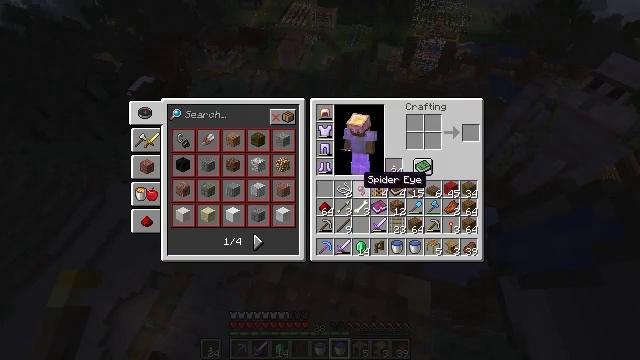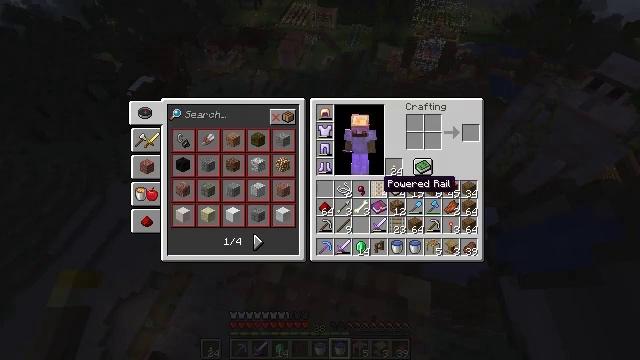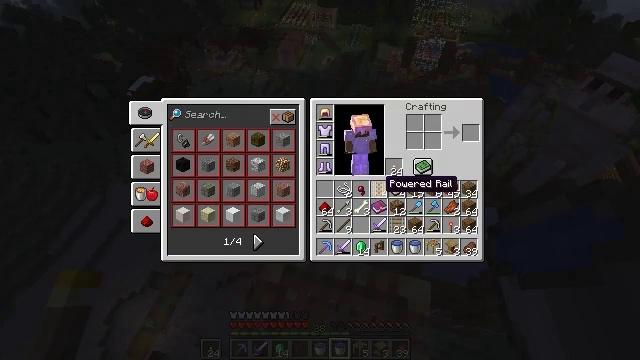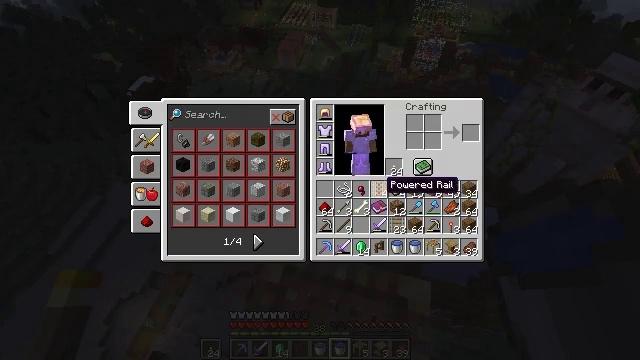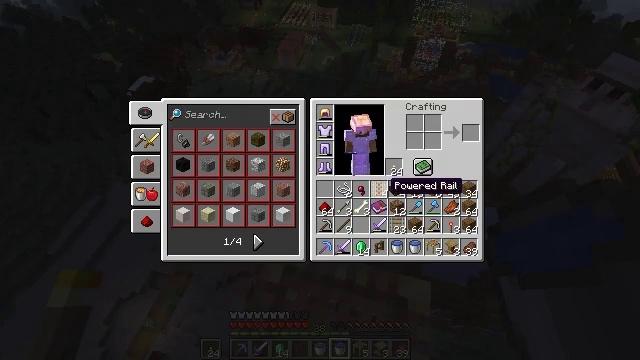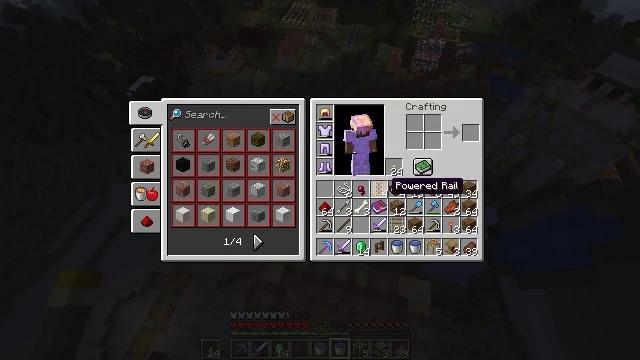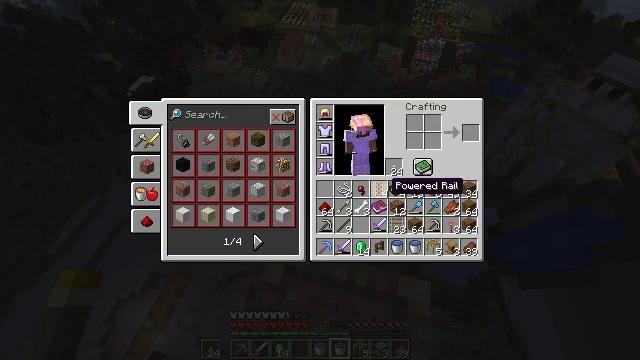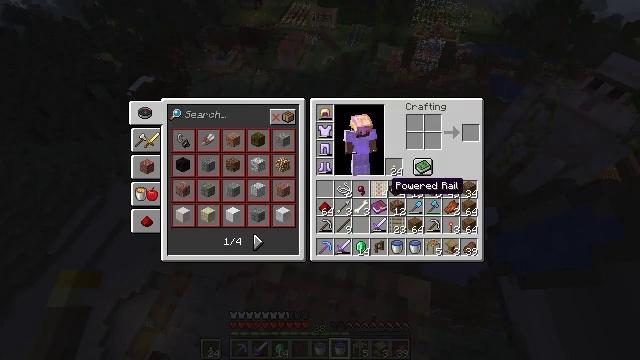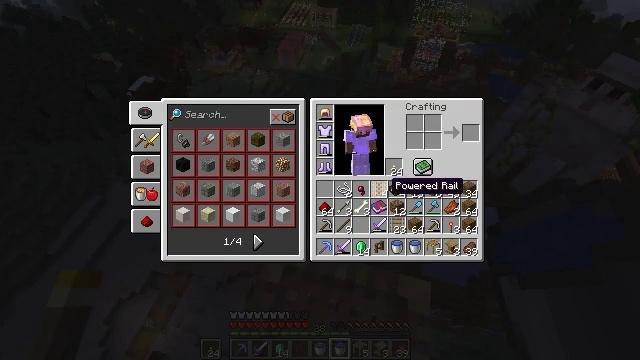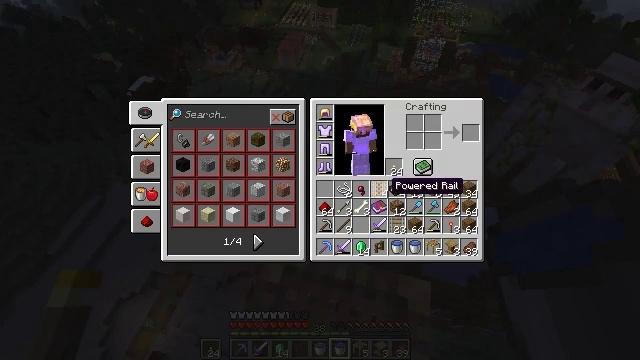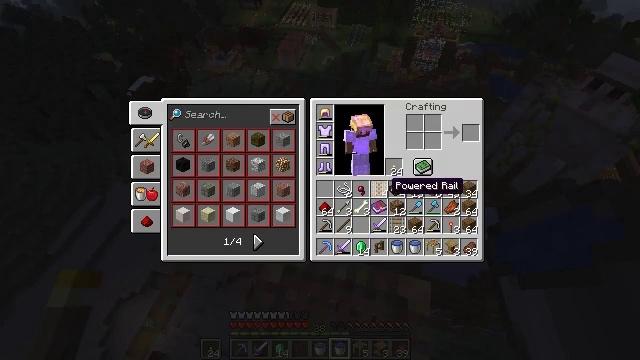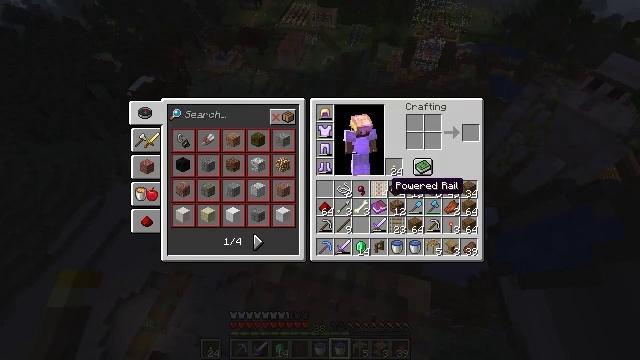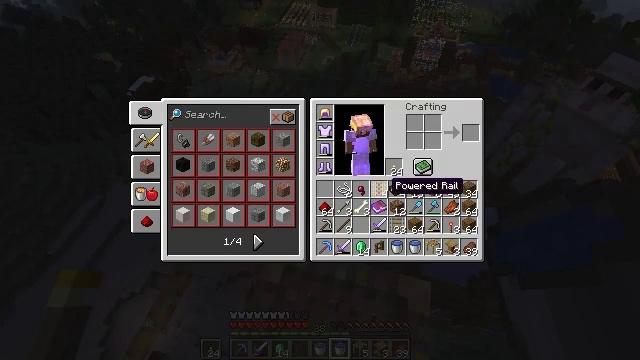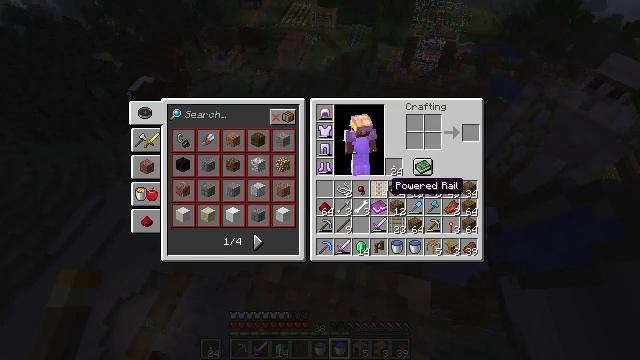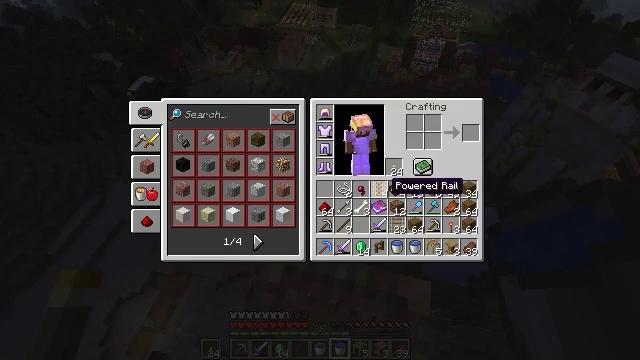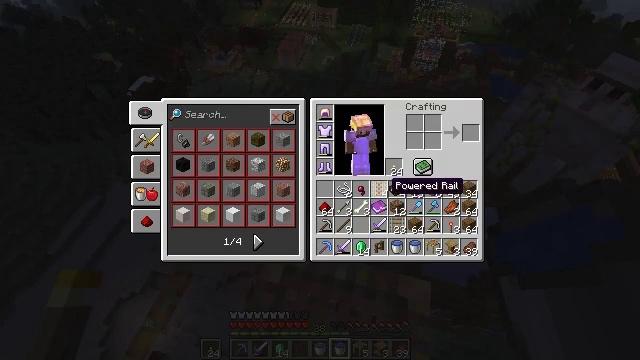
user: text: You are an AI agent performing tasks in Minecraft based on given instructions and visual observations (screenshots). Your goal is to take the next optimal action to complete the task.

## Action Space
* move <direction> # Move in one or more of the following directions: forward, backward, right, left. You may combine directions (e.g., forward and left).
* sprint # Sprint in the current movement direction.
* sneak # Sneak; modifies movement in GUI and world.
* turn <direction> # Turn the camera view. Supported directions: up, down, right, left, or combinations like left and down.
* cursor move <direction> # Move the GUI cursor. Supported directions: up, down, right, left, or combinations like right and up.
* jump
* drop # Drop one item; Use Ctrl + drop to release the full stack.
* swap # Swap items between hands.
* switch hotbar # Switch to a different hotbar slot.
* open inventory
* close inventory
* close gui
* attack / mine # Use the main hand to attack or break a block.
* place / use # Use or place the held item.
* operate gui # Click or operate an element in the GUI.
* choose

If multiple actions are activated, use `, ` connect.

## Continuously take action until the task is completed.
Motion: motion action
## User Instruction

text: Break the scaffolding for reuse.
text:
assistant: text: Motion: cursor move right
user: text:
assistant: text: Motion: no_op
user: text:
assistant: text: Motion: no_op
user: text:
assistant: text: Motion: no_op
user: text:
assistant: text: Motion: no_op
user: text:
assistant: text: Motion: no_op
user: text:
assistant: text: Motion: no_op
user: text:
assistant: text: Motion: no_op
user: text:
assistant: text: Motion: no_op
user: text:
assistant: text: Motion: no_op
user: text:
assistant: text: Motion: no_op
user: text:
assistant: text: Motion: no_op
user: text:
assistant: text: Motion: no_op
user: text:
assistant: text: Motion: no_op
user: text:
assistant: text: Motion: no_op
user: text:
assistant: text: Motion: no_op
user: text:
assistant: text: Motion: no_op
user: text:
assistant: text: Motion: no_op
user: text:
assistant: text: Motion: no_op
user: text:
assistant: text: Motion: no_op
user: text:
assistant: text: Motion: no_op
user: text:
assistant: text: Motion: turn left and down
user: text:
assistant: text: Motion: turn left and down
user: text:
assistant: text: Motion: no_op
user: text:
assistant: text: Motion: no_op
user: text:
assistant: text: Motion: no_op
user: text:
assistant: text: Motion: no_op
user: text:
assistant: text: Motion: no_op
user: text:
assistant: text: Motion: no_op
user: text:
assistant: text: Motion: no_op